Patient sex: F
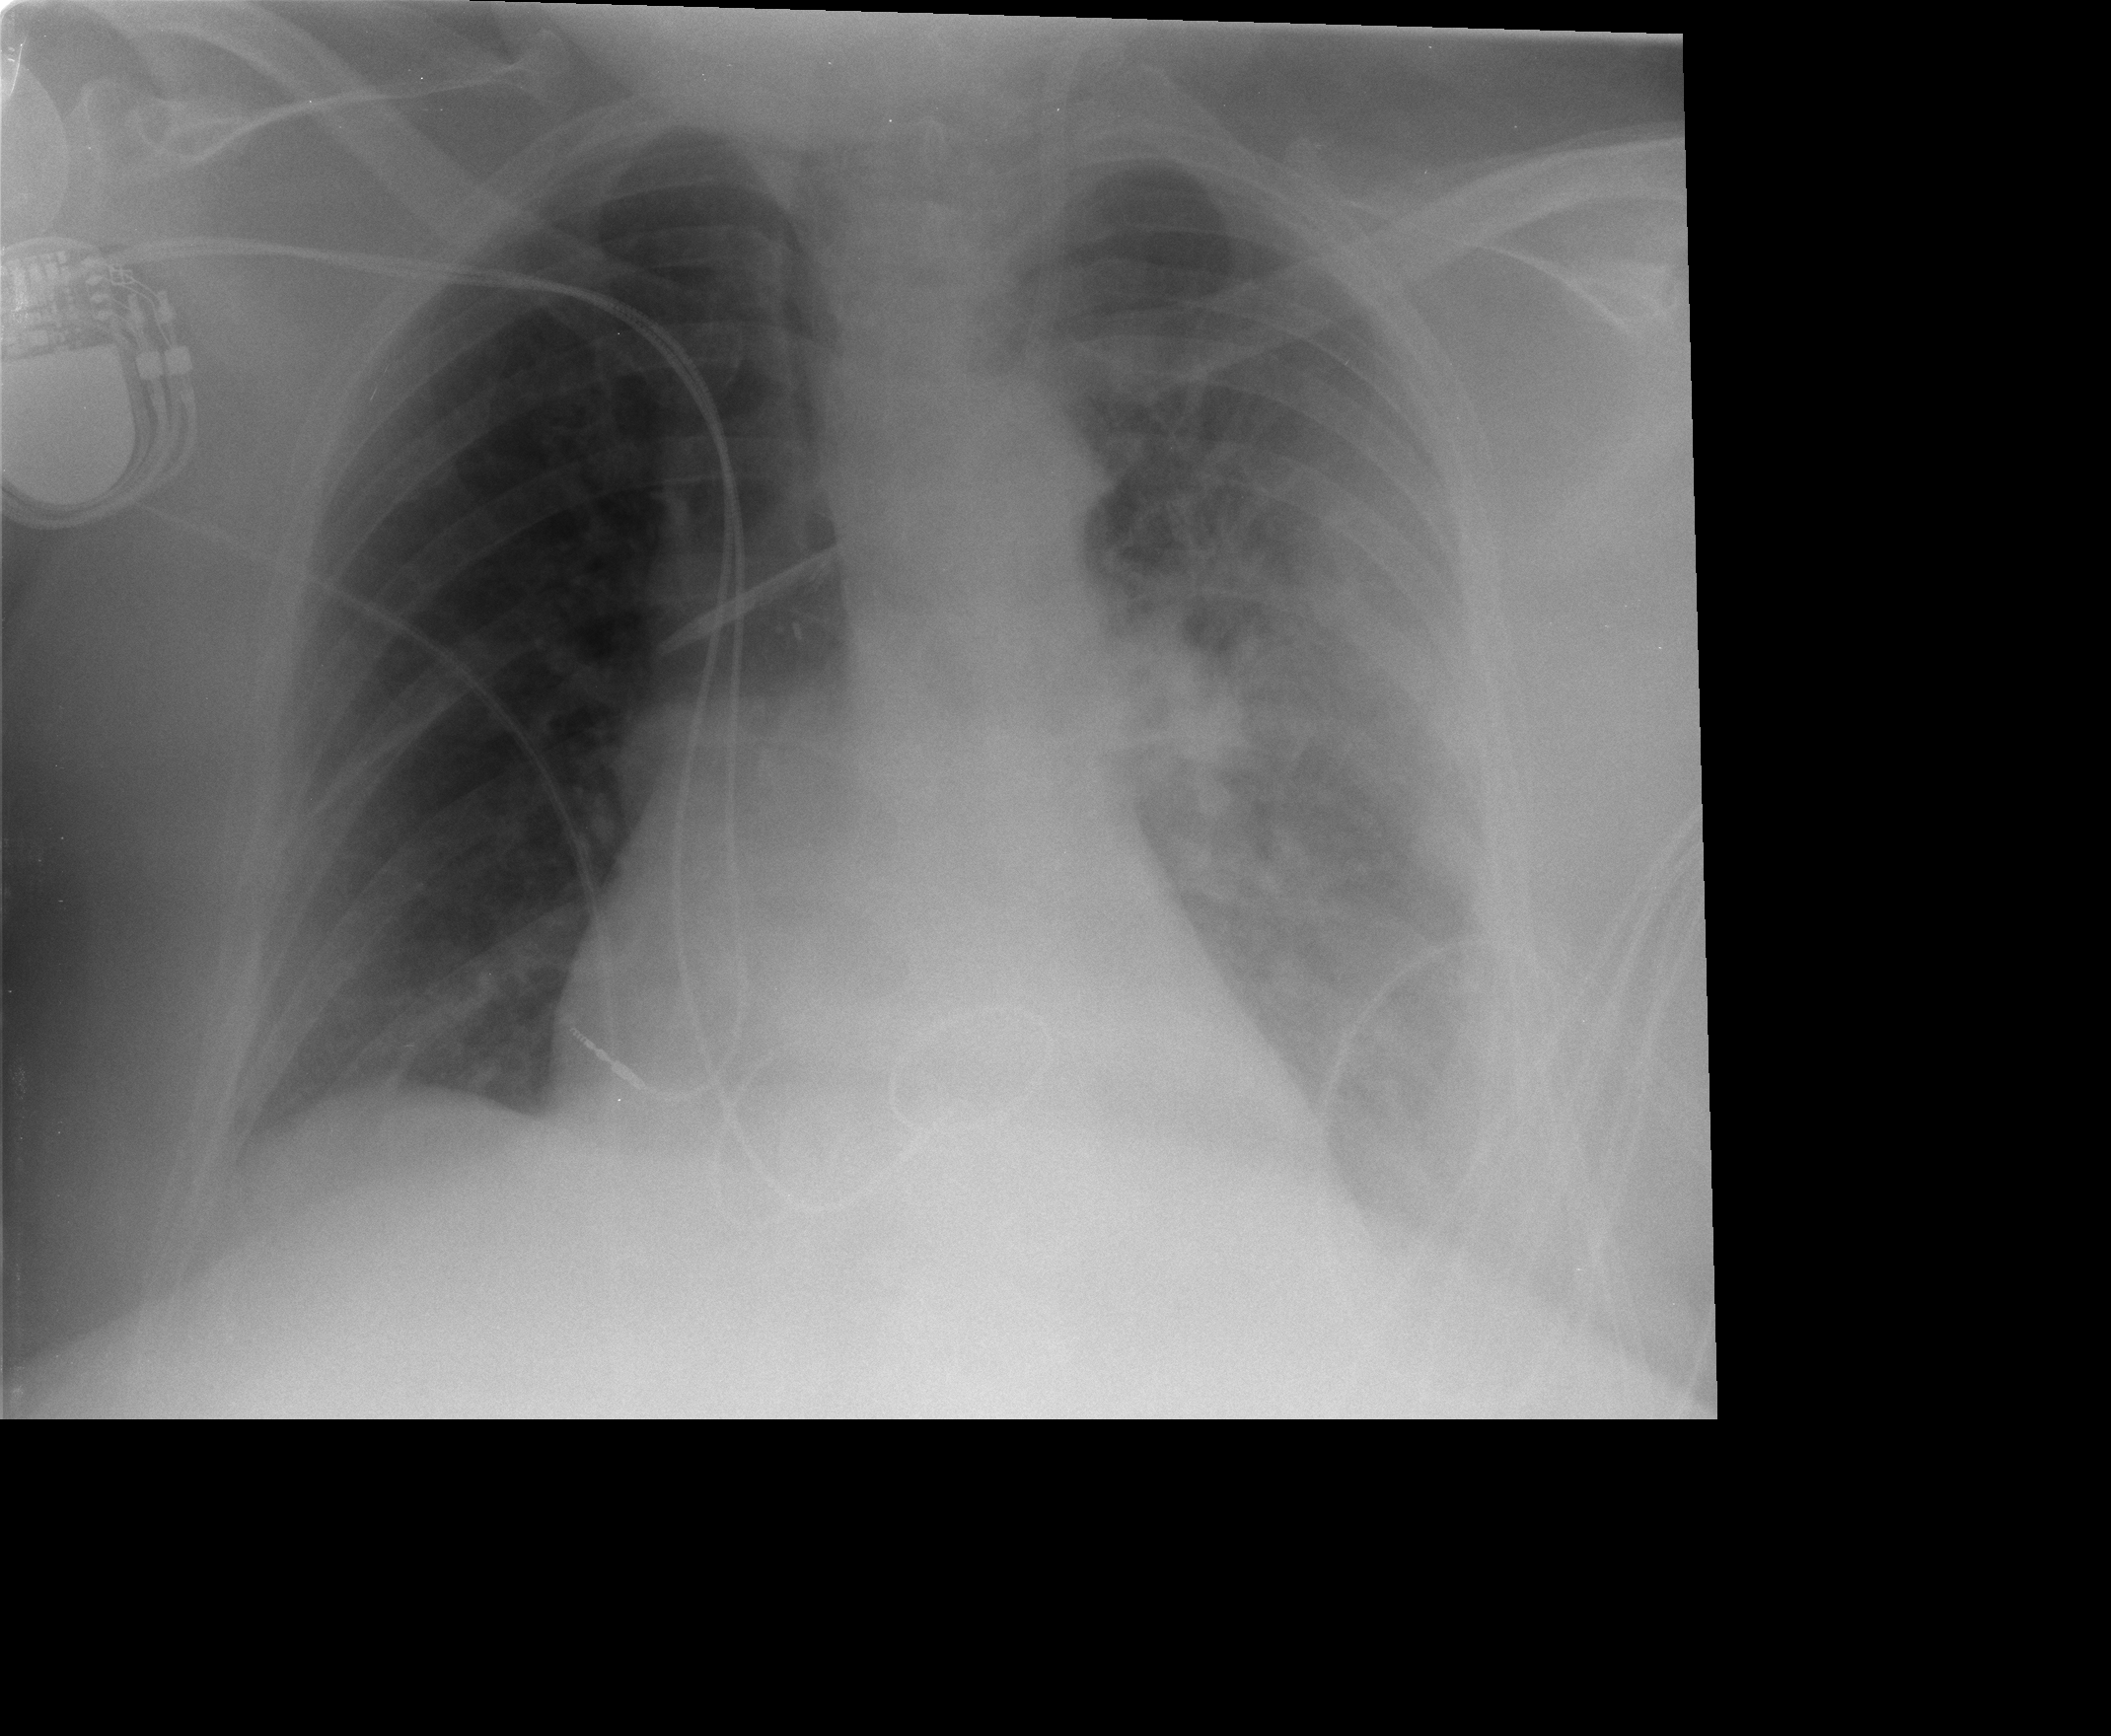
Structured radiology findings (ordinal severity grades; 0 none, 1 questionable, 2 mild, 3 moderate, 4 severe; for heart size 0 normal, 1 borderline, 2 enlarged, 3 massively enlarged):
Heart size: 0
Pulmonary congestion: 3
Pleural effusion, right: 2
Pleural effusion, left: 2
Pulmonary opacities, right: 1
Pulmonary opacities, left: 3
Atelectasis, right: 2
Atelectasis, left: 2